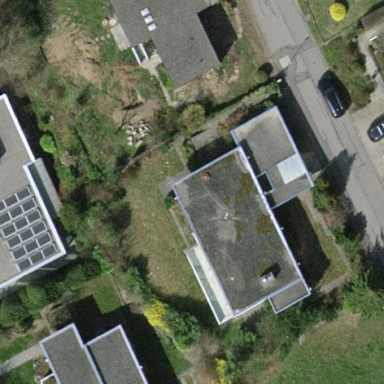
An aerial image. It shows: Simple house.